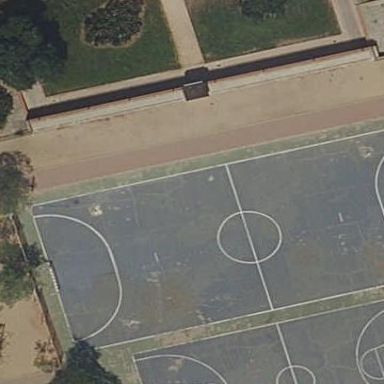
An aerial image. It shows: Futsal pitch for leisure and sports activities.